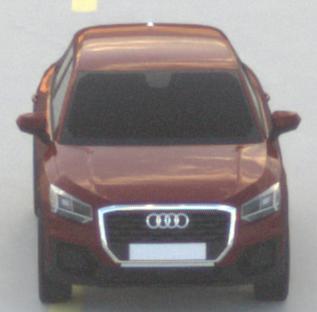
Make: Audi
Model: Q2
Model produced from: 2016
Model produced until: 2020
Doors: 5
Color: red
Road condition: dry road
Daytime: sunrise or sunset
Contrast: low contrast